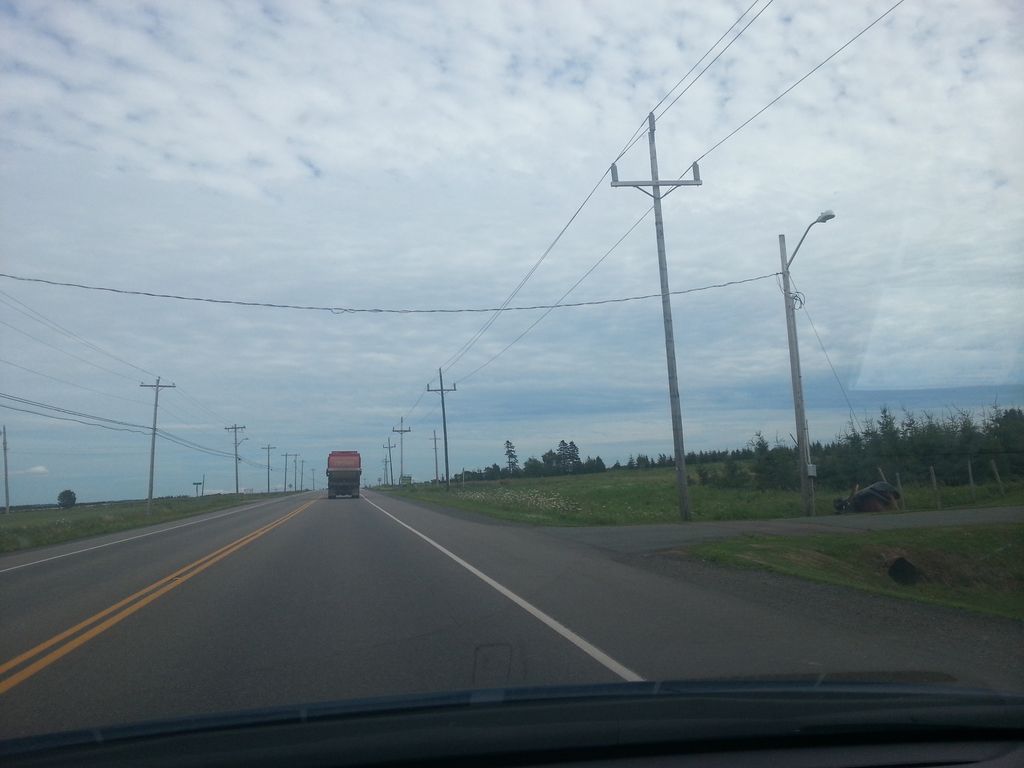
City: charlottetown